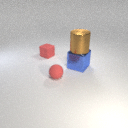
small red rubber cube to the left of large blue metal cube